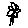
Label: flower